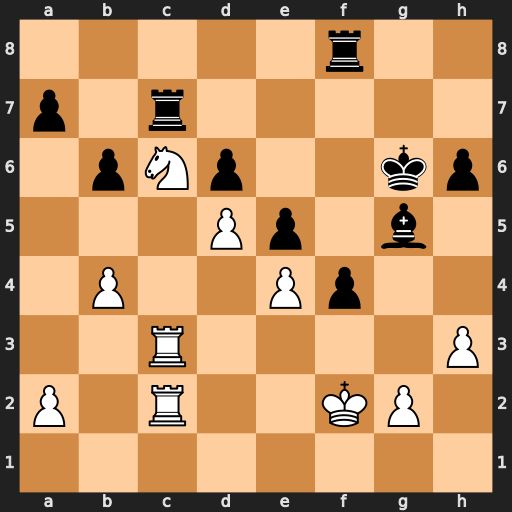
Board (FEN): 5r2/p1r5/1pNp2kp/3Pp1b1/1P2Pp2/2R4P/P1R2KP1/8
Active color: w
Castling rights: -
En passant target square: -
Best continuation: Nxe5+ dxe5 Rxc7